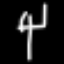
Label: fork